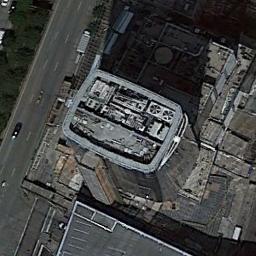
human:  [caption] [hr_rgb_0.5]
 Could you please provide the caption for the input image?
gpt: The tall building in the middle of the picture is a rectangle .

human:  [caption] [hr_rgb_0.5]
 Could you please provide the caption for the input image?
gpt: The commercial area is near the road .

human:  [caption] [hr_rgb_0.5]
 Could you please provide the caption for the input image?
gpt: A commercial area with a high-rise building is surrounded by some roads .

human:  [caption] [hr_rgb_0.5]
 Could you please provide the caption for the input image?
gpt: In a business district there are several tall buildings of different shapes and several roads with many cars and many trees .

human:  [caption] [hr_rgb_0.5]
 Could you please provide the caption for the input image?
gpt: A building by the roadside on a commercial area .